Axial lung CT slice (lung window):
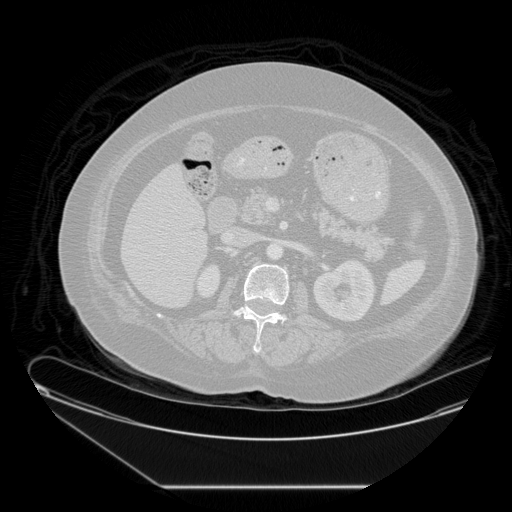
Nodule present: no